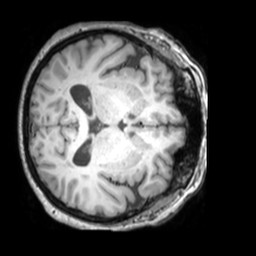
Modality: T1w
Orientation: axial
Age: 54
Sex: female
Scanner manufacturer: philips
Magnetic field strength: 3 T
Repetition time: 0.009872 s
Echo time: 0.004591 s